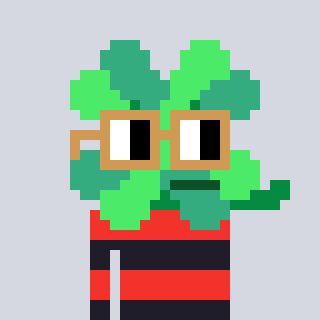
a pixel art character with square brown glasses, a clover-shaped head and a grayscale-colored body on a cool background